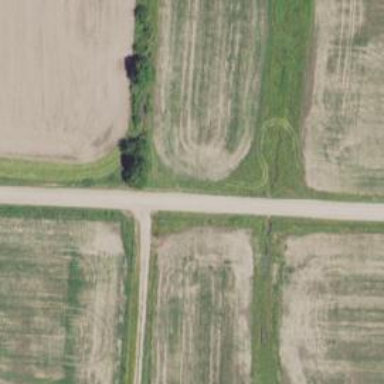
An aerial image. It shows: Unclassified road.